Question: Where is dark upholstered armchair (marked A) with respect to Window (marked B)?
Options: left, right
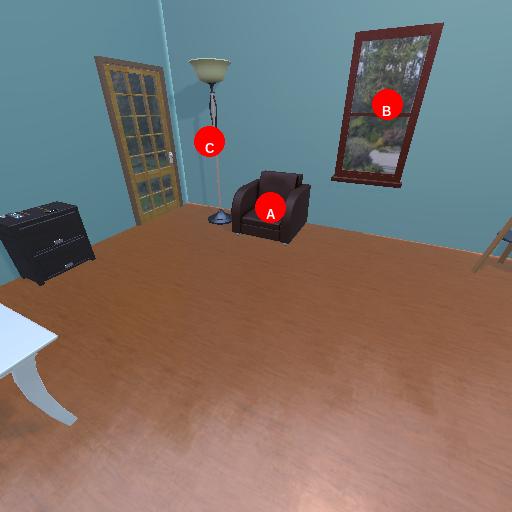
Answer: left